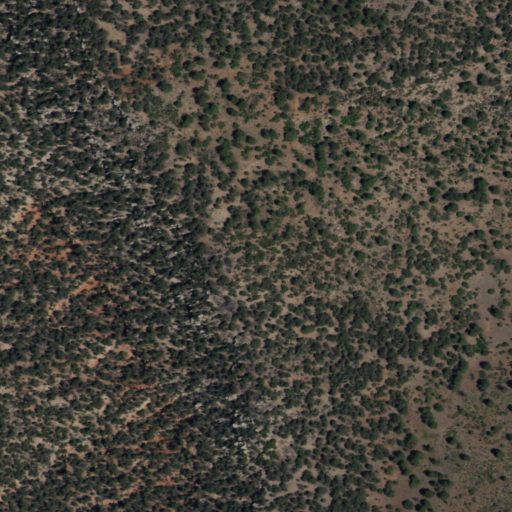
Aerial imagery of mountain in New Mexico named San Rafael Mesa containing evergreen forest and shrub